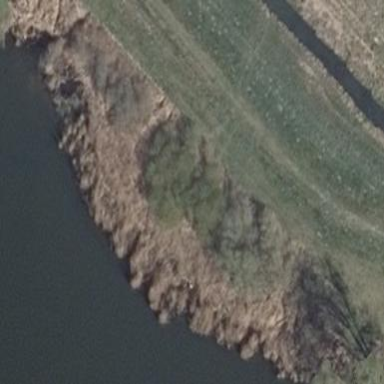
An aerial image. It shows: Wetland area dominated by reedbeds.